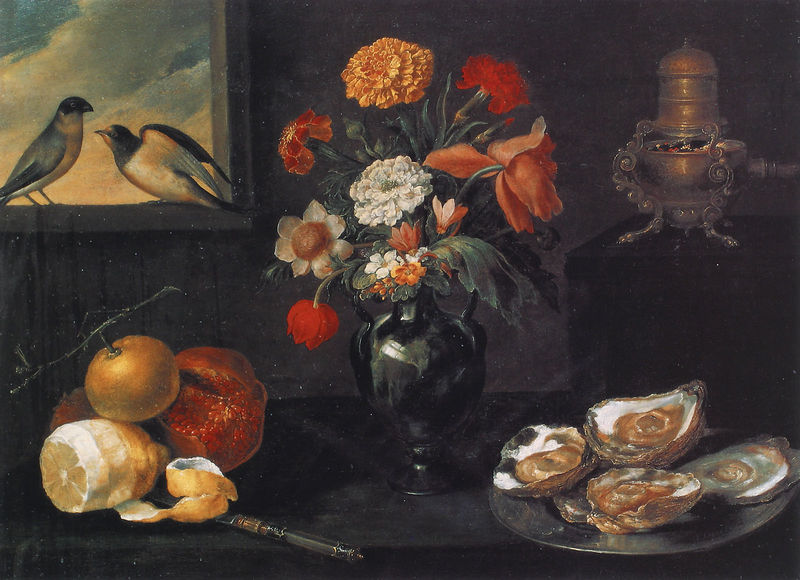
Titel: Blumen und Früchte (Die vier Elemente)
Künstler: Jaques Linard
Institution: Indianapolis, Museum of Art
Schlagwörter: gemälde, himmel, weiß, wolken, gelb, sitzen, blumen, fenster, lampe, orange, schwarz, blüten, obst, rot, barock, messer, schale, teller, vögel, ofen, früchte, henkel, stilleben, stillleben, vase, apfel, ornage, strauss, blumenstrauss, quitte, tulpe, zinnteller, schwalben, zweig, nelke, muschel, austern, granatapfel, muscheln, zitrone, auster, geschält, schwalbe, rauchgefäß, ringelblume, rauchschwalben, rauchschwalbe